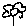
Label: flower